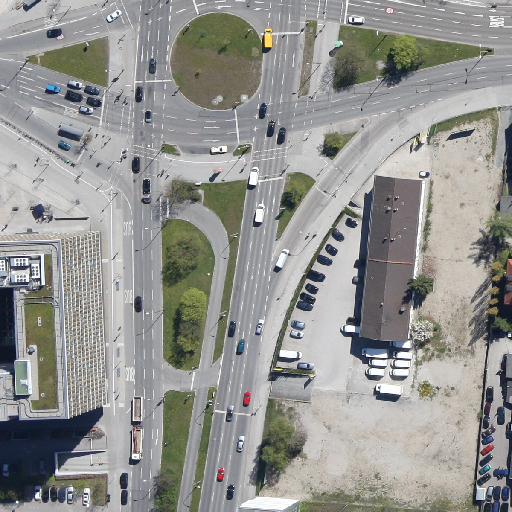
Referring expression: car driving on the road